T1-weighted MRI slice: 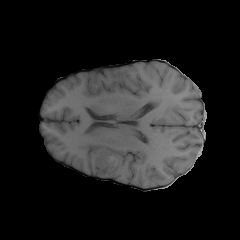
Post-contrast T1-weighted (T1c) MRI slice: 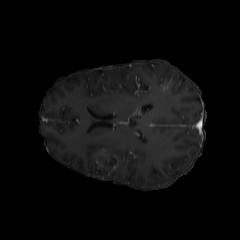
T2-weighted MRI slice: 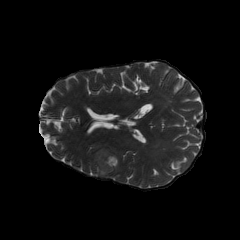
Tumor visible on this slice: yes